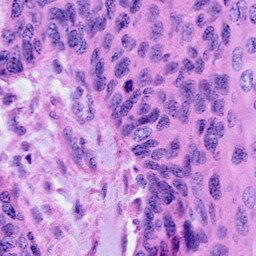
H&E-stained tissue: Cervix